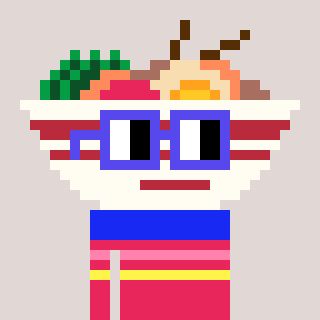
a pixel art character with square blue glasses, a noodles-shaped head and a redpinkish-colored body on a warm background